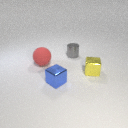
small gray metal cylinder behind small yellow metal cube